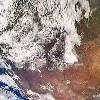
Label: land